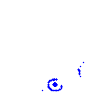
Particle: pion